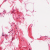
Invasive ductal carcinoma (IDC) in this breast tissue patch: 0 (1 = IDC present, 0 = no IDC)